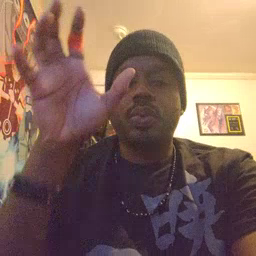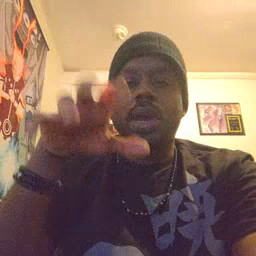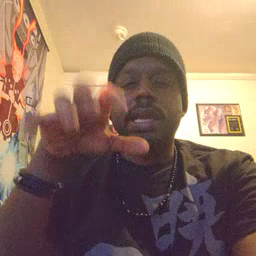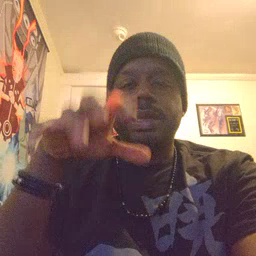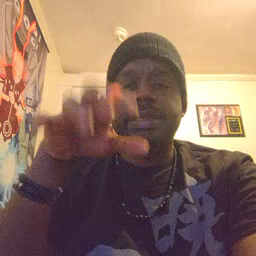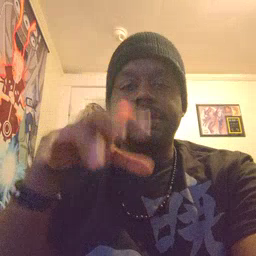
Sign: rain